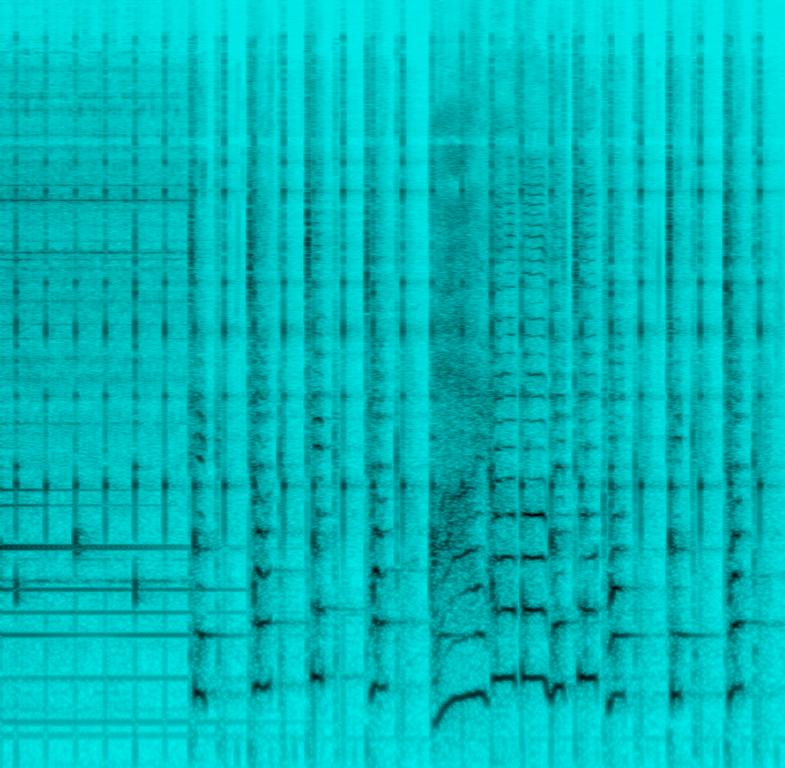
The low quality recording features a children's song that consists of a clock ticking, church bells melody, plucked strings melody and flat female vocal singing over it. It sounds happy, joyful and fun. The recording is mono and noisy.